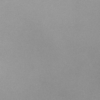
Label: dusty